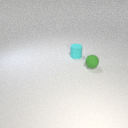
small cyan rubber cylinder to the left of small green rubber sphere